Question: How to ignore the thymeleaf grammar check in IntelliJ IDEA.
This picture should be no errors of thymeleaf grammar.

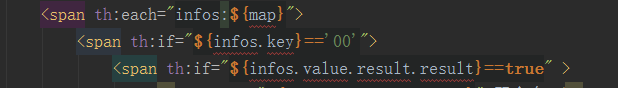
Answer: - > Open the Settings / Preferences Dialog by pressing
OR
- > By choosing 'File | Settings' for Windows and Linux- > IntelliJ IDEA | Preferences for OS X,
---
- 'Inspections''Editor'
You can Uncheck Spelling inspections to get rid of them in your code.
---
(though I would suggest NOT to follow this) is -
- 'Spelling''Editor'
You can remove all the checked dictionaries used by intelliJ currently.
- <URL>